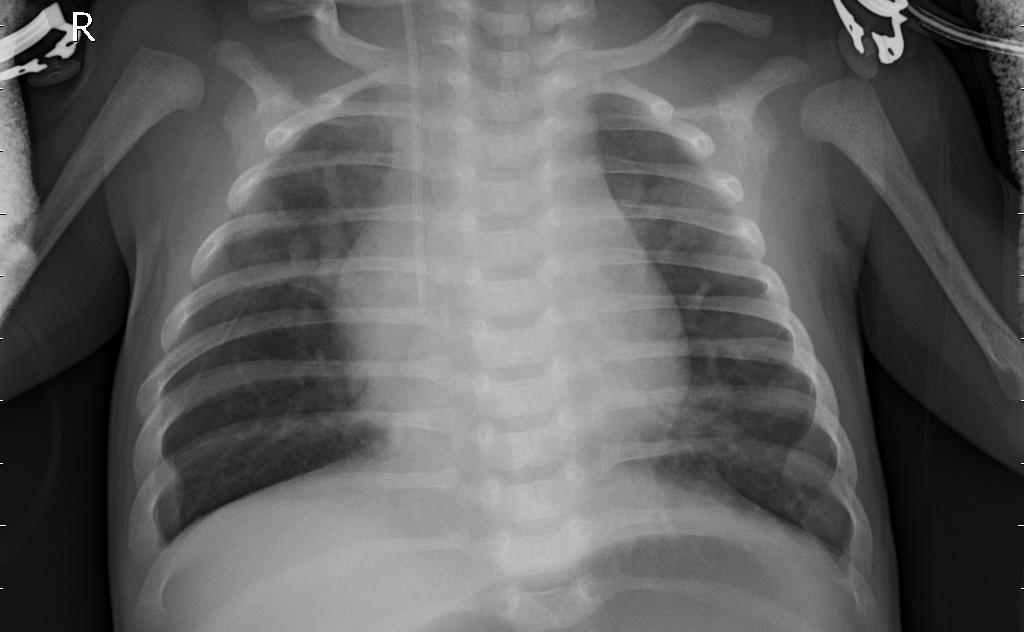
Diagnosis: PNEUMONIA